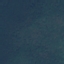
Land use / land cover class: Forest